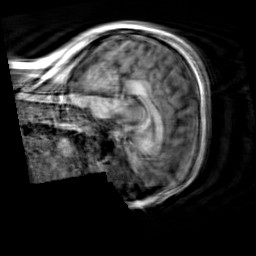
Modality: T1w
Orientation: sagittal
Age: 22
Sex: female
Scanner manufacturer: siemens
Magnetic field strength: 3 T
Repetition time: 2.3 s
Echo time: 0.00303 s